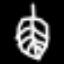
Label: leaf